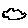
Label: cloud